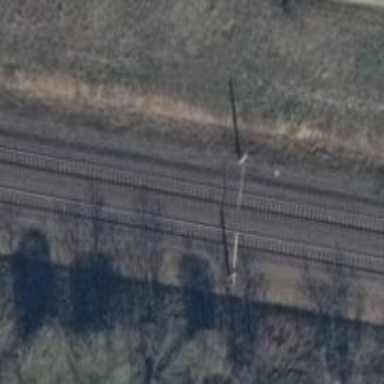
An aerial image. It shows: Railway milestone with catenary mast.